Question: We have gated check-ins with our build. Sometimes the builds are orange or red. When they're red, the changeset is rejected and not committed. When the build for the check-in is orange, the check-in is not rejected and instead committed. How do we configured TFS to not check-in a changeset that produces an orange build result?
I don't care about the reason for the orange. I just want to reject the check-in no matter what.

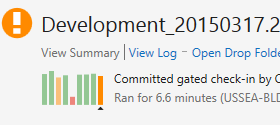
Answer: You need to determine why the build is going orange and then decide if that is reason enough to fail the build.
> For a CI build you should satisfy these 2 as a minimum
1. The Code Compiles without Errors (or warnings)
2. All Unit Tests Pass
Your question doesn't specify why your builds are actually partially succeeding.
If your unit tests aren't successful then you can tick the fail build box in the test window
BuildDefinition > Process > Test > Test Dialogue

if you want to custom fail the build you can add a SetBuildProperties to your workflow, within the build template
you can then choose which part of the build you want to fail, Status, or Test status.
This is an example of how I set Partially succeeded if the Code Coverage isn't high enough, but it shows the important parts